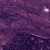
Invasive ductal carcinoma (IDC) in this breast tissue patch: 0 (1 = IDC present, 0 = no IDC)